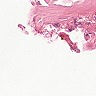
Metastatic tissue present: no